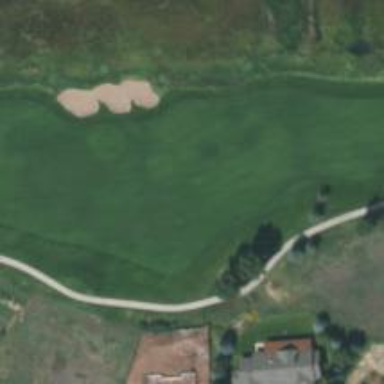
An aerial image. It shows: Scenic golf fairway.